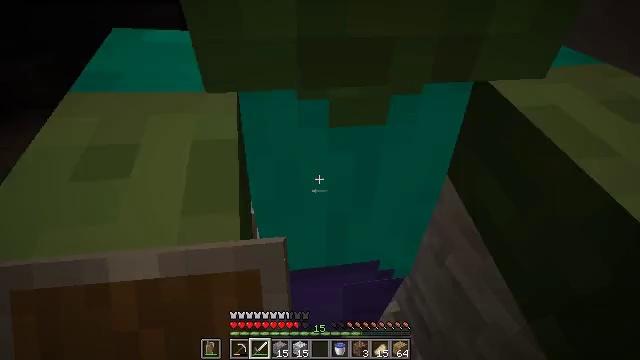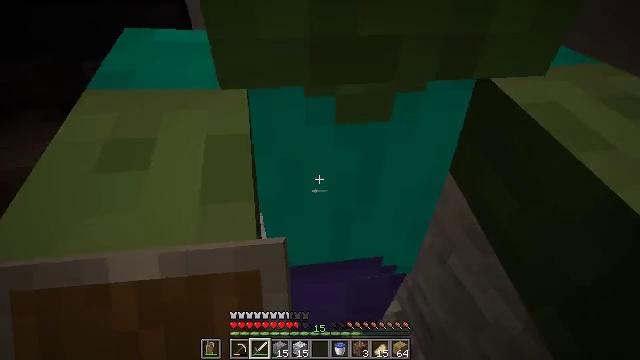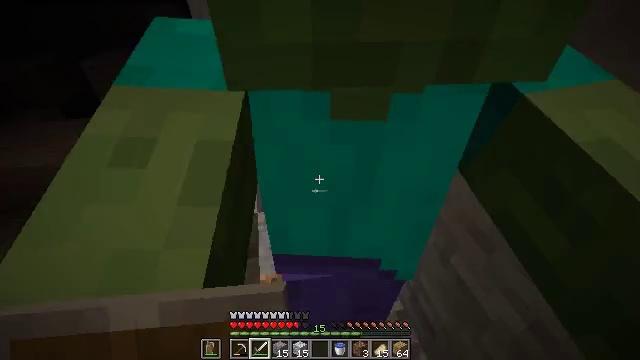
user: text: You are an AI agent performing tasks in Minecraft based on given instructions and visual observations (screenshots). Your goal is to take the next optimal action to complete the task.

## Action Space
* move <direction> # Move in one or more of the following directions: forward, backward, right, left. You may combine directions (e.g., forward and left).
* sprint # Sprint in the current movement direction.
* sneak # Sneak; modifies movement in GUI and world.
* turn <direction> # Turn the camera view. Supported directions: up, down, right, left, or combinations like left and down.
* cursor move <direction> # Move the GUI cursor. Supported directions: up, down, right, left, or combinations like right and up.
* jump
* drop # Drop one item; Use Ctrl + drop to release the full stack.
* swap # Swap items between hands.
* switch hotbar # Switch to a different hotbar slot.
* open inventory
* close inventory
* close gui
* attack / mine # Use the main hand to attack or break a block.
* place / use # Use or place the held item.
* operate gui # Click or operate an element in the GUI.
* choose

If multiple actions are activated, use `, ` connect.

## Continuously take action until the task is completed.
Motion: motion action
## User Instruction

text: Combat enemy.
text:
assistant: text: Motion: no_op
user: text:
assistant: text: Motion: no_op
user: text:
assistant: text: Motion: no_op